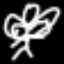
Label: angel